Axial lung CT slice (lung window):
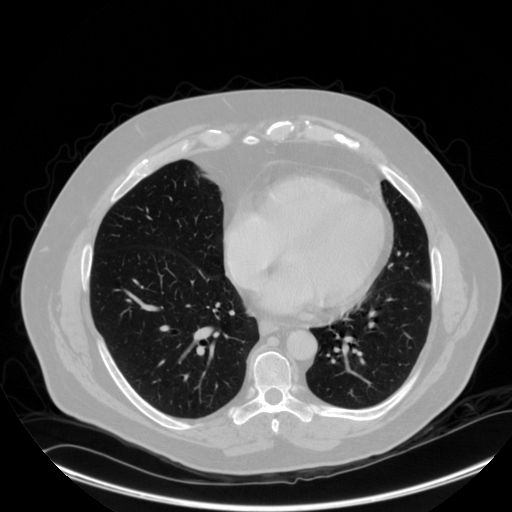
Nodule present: no